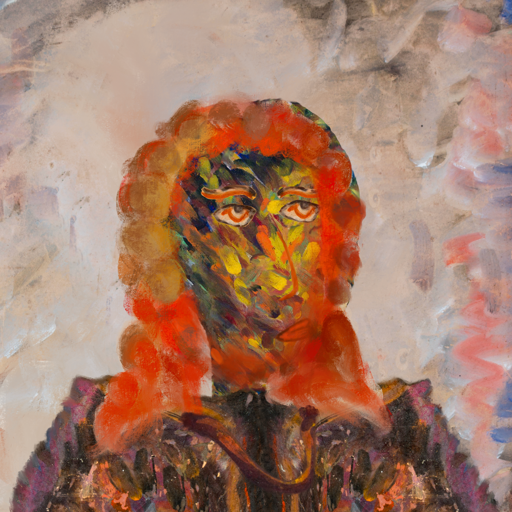
Background: Roy_Bahadur, Head And Neck Side: An_Impression, Face Side: Experience, Bust: Gypsy_Queen, Hair Side: Rupkatha, Head Accessory: Blank, Second Necklace: Comrade, Necklace: Blank, Baby: Blank